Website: ulta-beauty
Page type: address-validator
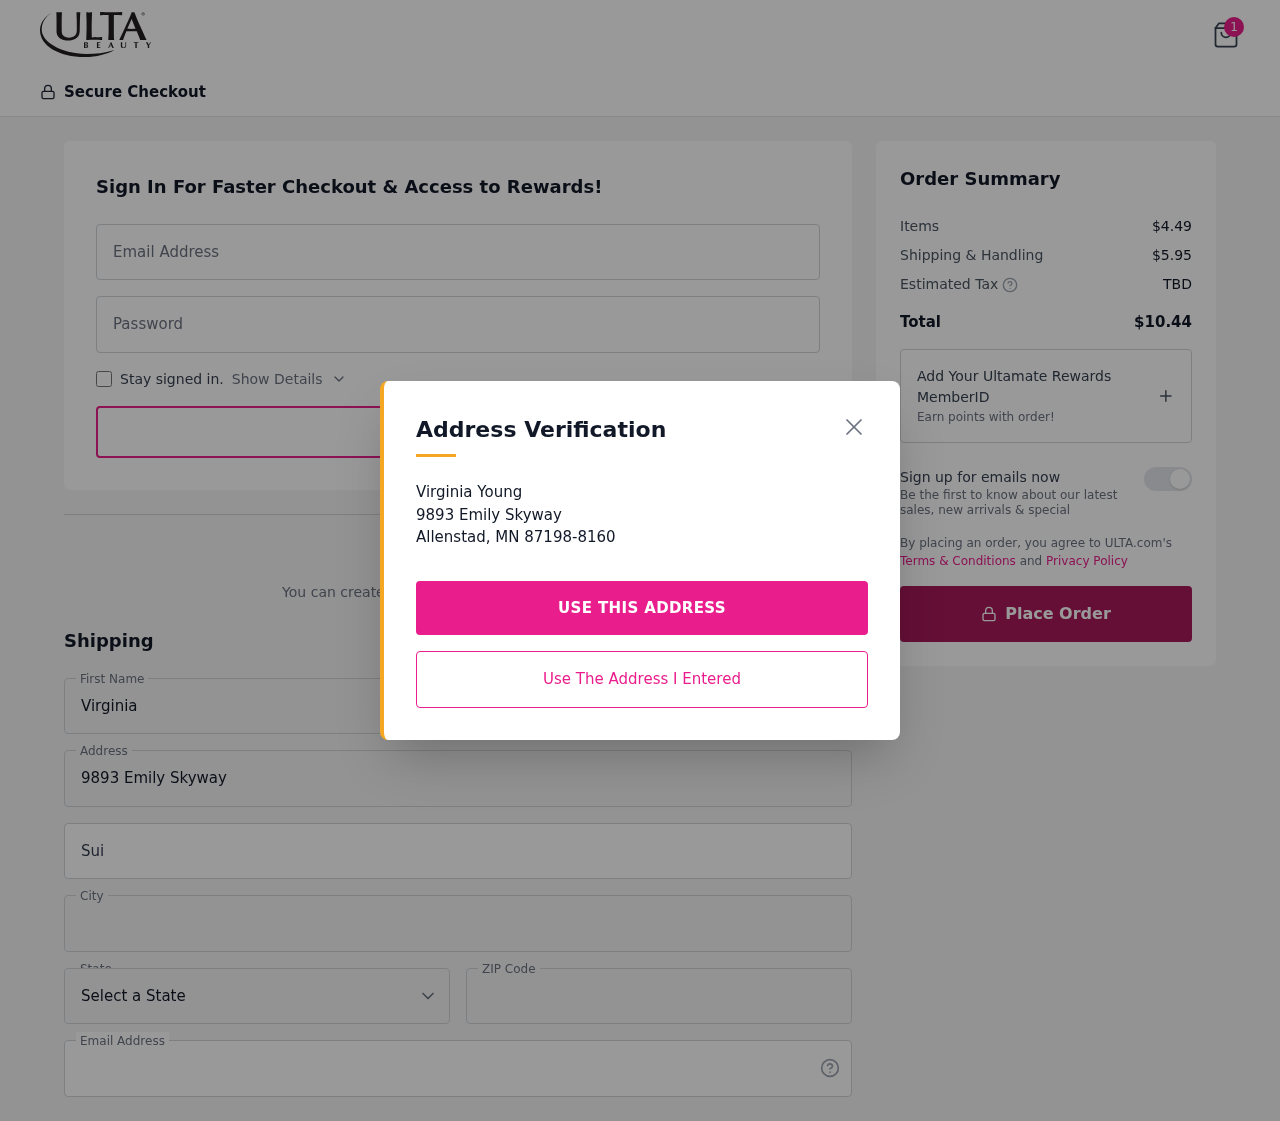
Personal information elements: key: PII_CITY
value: Allenstad
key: PII_EMAIL
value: virginiayoung@yahoo.com
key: PII_FIRSTNAME
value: Virginia
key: PII_LASTNAME
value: Young
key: PII_POSTCODE
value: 87198
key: PII_STATE_ABBR
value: MN
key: PII_STREET
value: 9893 Emily Skyway
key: PII_STREET2
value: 9893 Emily Skyway
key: PII_STREET2
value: Suite 526
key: PII_FULLNAME2
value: Virginia Young
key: PII_CITY2
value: Allenstad
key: PII_STATE_ABBR2
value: MN
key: PII_POSTCODE_FULL
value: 87198
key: PII_POSTCODE_EXT
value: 8160
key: PII_POSTCODE_NUMERIC
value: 87198
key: PII_POSTCODE_EXT_NUMERIC
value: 8160
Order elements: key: ORDER_NUM_ITEMS
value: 1
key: ORDER_SUBTOTAL
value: $4.49
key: ORDER_SHIPPING_COST
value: $5.95
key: ORDER_TOTAL
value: $10.44